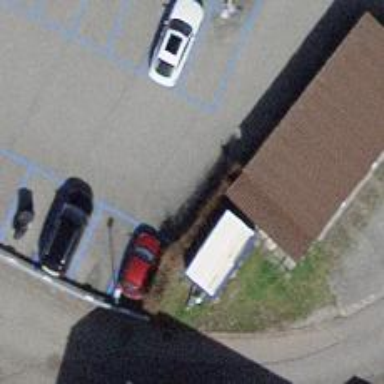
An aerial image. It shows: Paved parking aisle serving as service road.